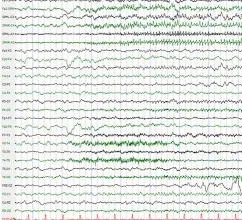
Examinations in the first admission. (F) Ictal EEG.
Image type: electrography (eeg)